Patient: sex M, age 31
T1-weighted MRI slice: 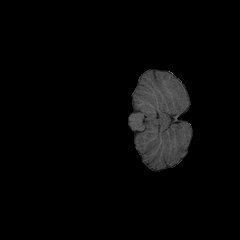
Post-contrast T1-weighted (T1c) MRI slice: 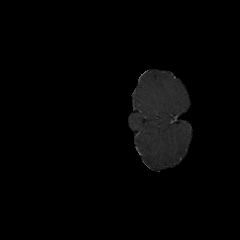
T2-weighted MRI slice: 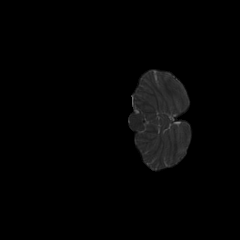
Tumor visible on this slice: no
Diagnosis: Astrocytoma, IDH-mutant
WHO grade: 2